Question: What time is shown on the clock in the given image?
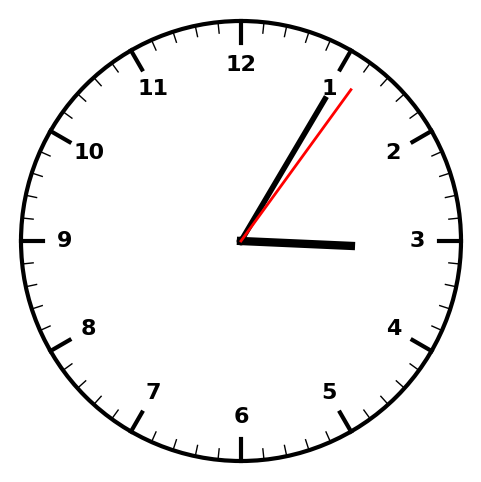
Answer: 03:05:06